Question: I have problem when trying to read the csv file, the error appears like this : 'java.lang.ArrayIndexOutOfBoundsException: length=1; index=1' . I have tried searching in StackOverflow, the error appears same as above.
Code :
'''
private void readCSVFile(String csvNameFile) {
try {
File readFolderCSV = new File(Environment.getExternalStorageDirectory() + "/Download/" + csvNameFile);
CSVReader csvReader = new CSVReader(new FileReader(readFolderCSV.getAbsoluteFile()));
String[] nextLine;
while((nextLine = csvReader.readNext()) != null) {
Log.e("TAG", nextLine[0] + nextLine[1] + nextLine[2] + nextLine[3] + nextLine[4]);
}
} catch (Exception e) {
e.printStackTrace();
Toast.makeText(MasterUoM.this, "The specified file was not found", Toast.LENGTH_SHORT).show();
}
}
'''
MyCSVFile :

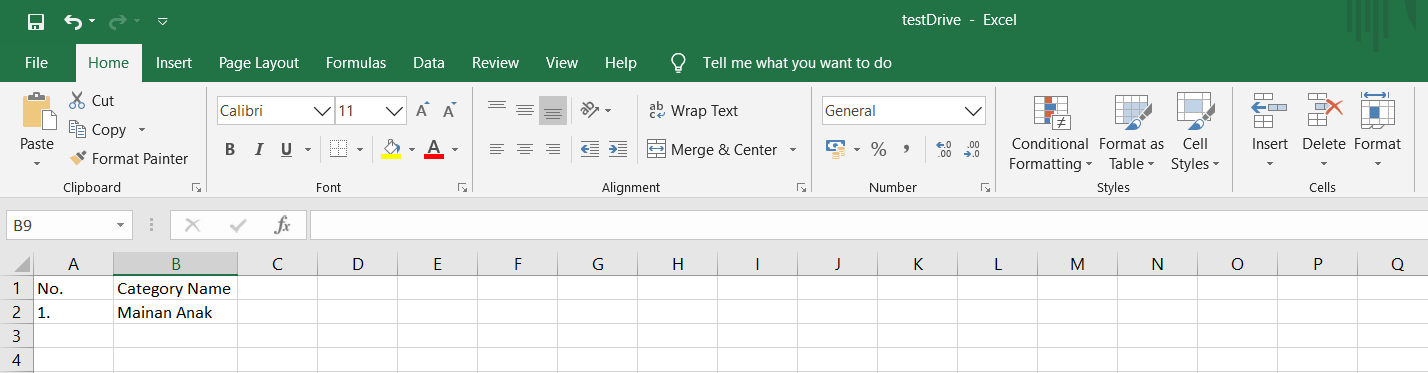
Answer: It seems you are trying to fetch column[2] and column[3] & column[4] but csv is not having 5 columns,
'''
Log.e("TAG", nextLine[0] + nextLine[1] + nextLine[2] + nextLine[3] + nextLine[4]);
'''
You can check it by printing nextLine.length().